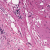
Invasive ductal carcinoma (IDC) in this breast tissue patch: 0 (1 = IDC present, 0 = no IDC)